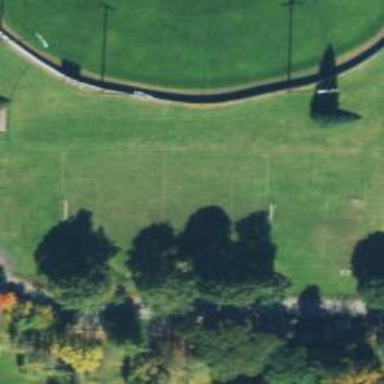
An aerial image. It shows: Soccer pitch for leisure land activities.